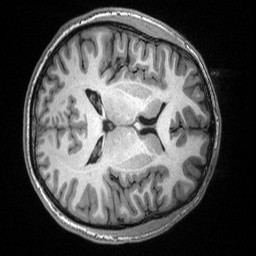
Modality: T1w
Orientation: axial
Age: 22
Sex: male